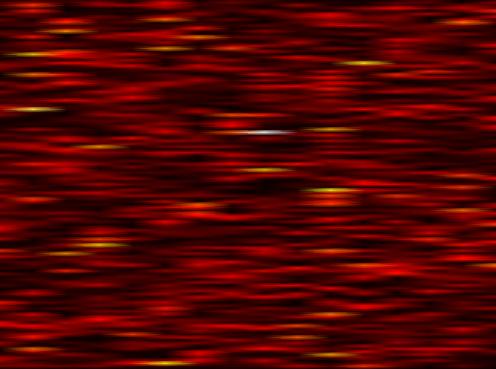
Label: WOLA